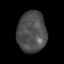
Tissue: skin
Cell type: Epithelial cells
Senescence score: 0.2674
Nuclear area (px): 1157
Mean DAPI intensity: 77.815